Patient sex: F
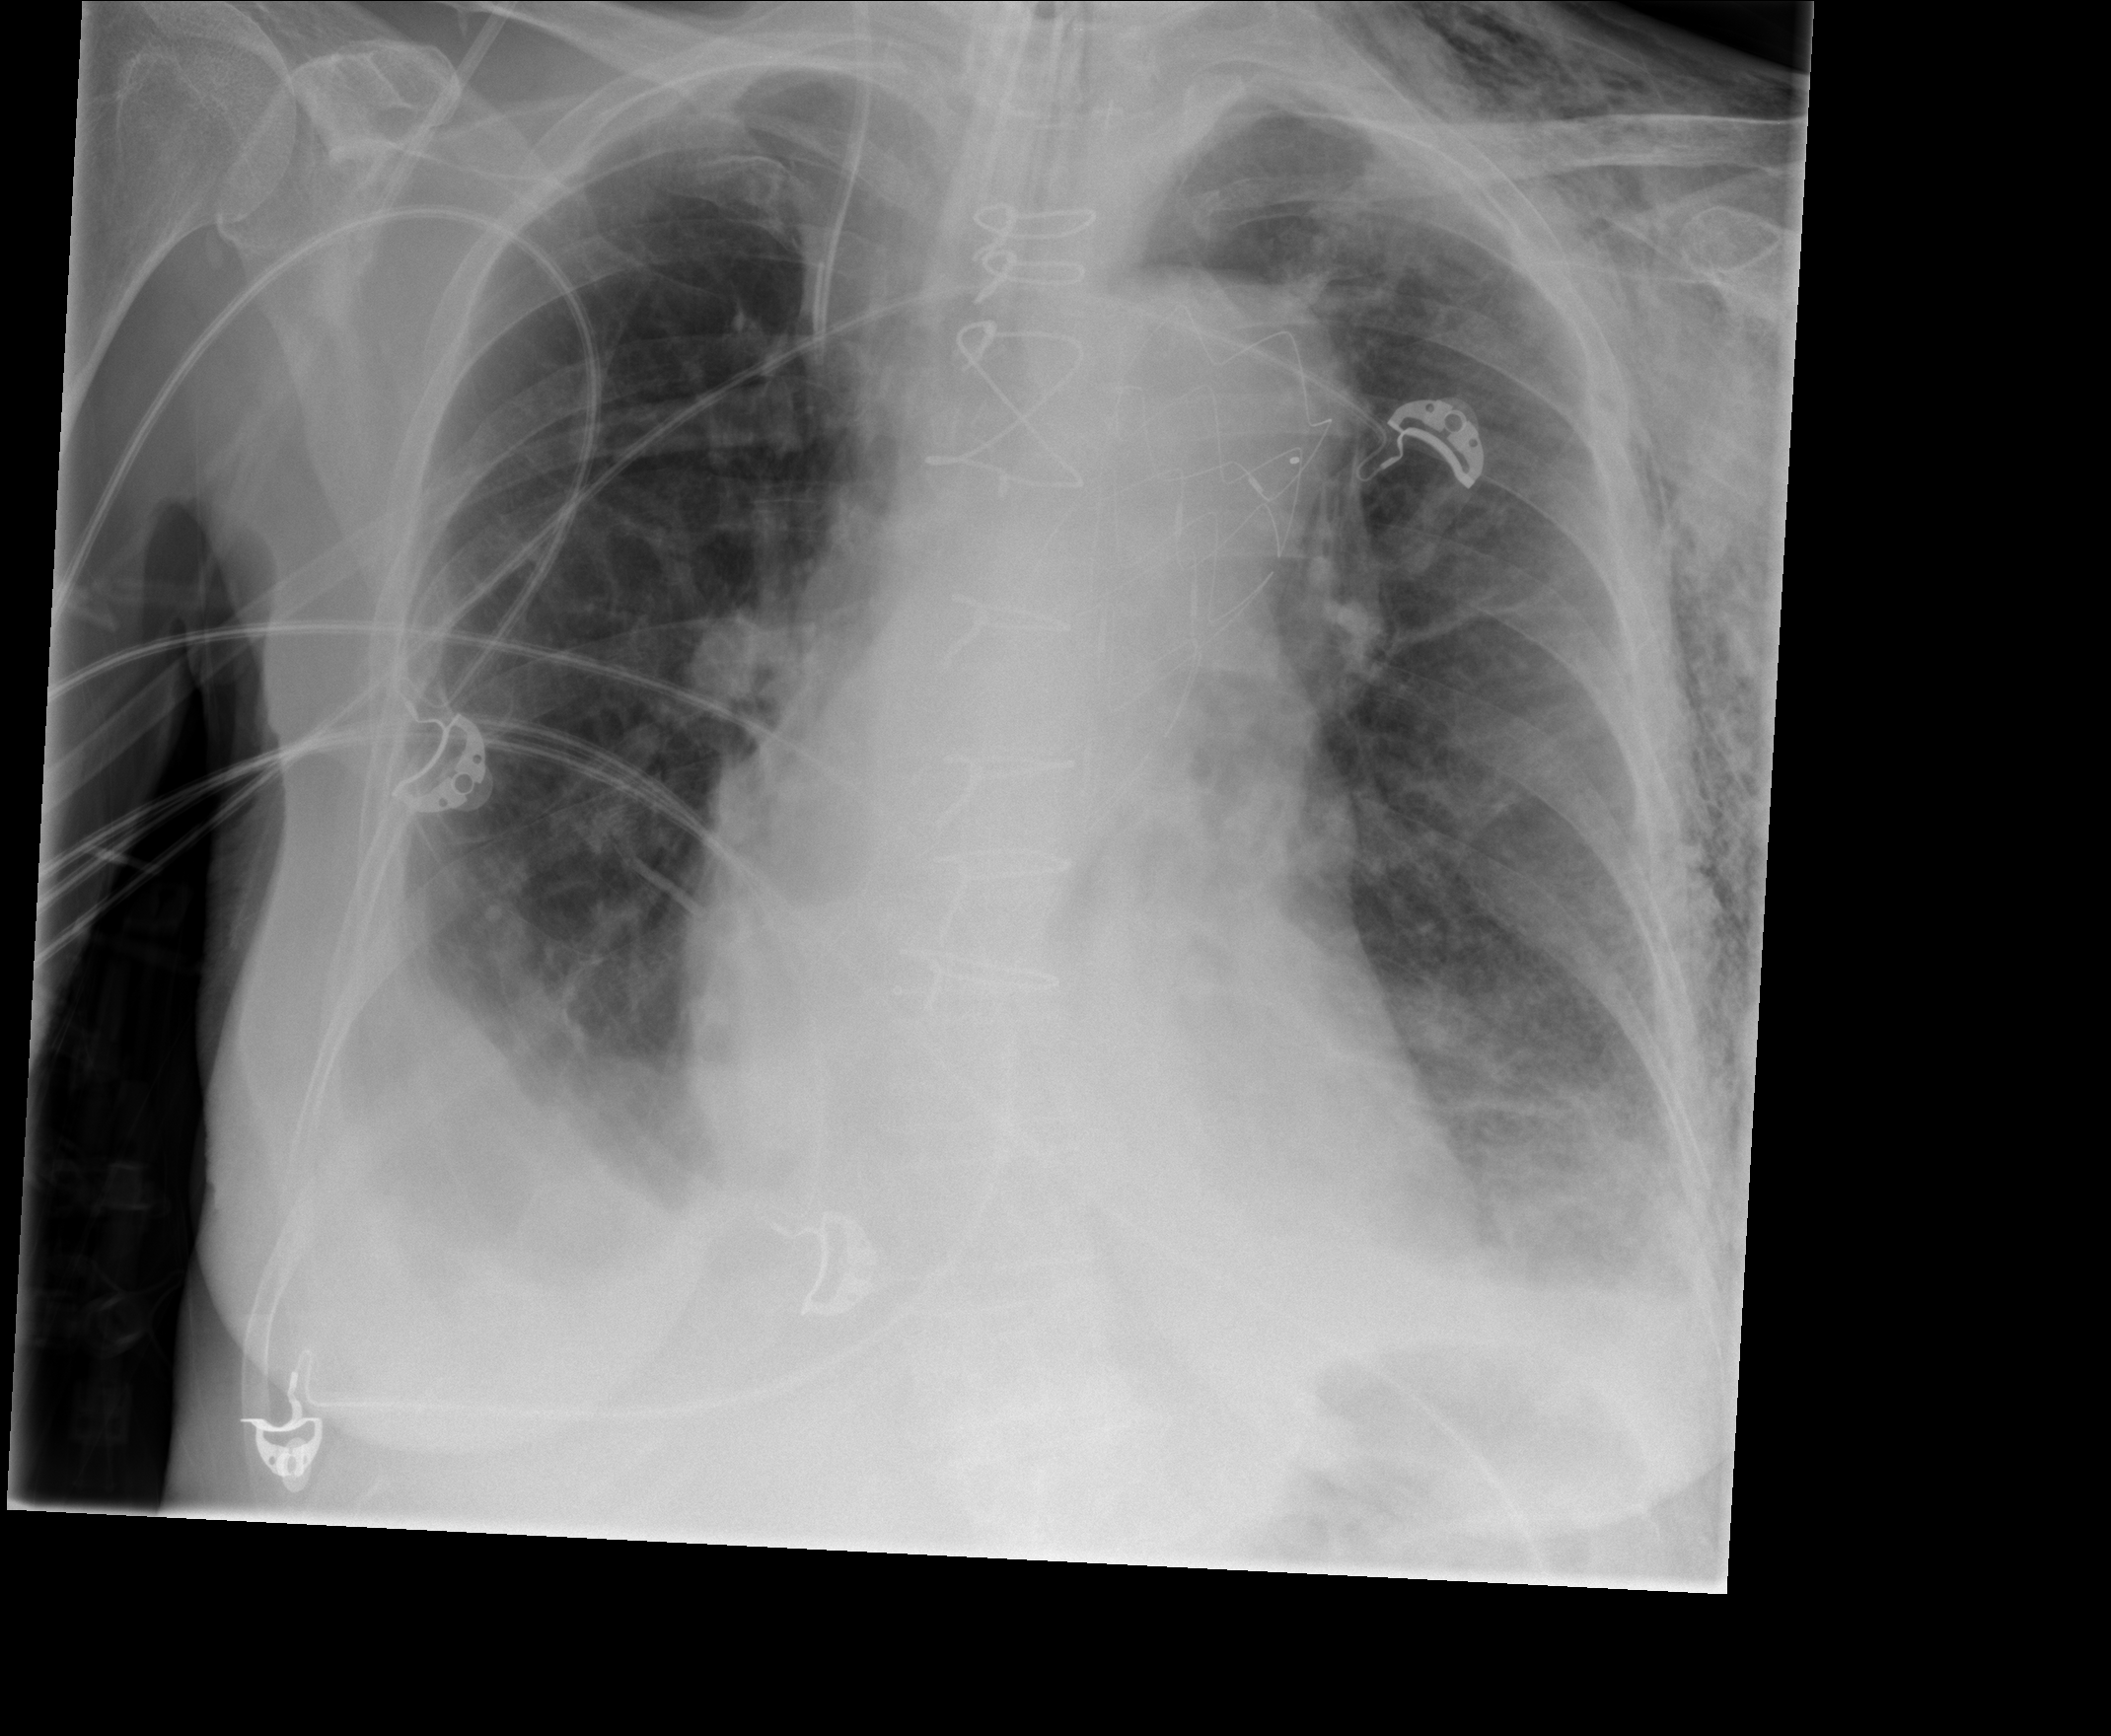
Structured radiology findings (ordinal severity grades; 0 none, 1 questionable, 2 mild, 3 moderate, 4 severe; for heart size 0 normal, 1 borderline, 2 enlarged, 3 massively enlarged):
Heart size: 0
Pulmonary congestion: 0
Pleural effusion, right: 3
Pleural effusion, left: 2
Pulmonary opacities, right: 0
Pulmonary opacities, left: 2
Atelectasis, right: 2
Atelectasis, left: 2